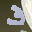
Label: 3